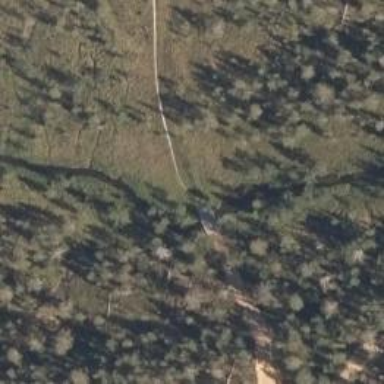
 suitable for classic and skating grooming."